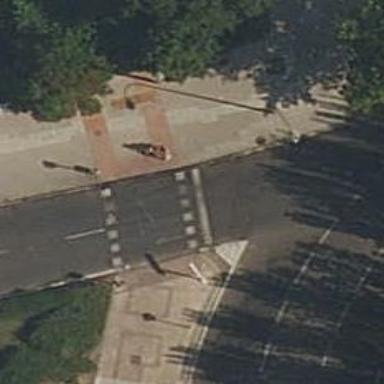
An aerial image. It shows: Road with traffic signals at the crossing.